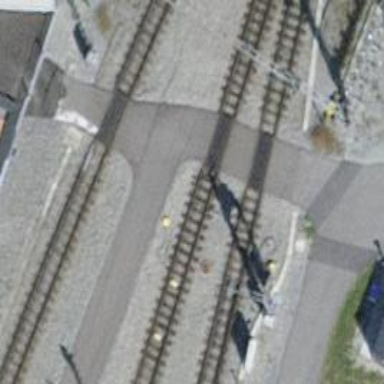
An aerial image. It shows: Level crossing along the railway.